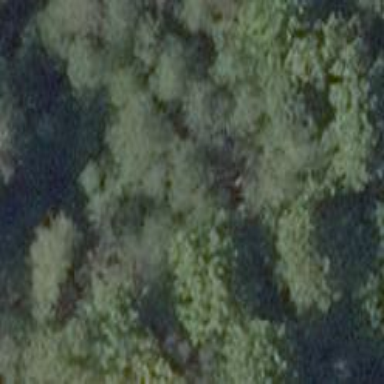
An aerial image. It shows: Pond with natural water.